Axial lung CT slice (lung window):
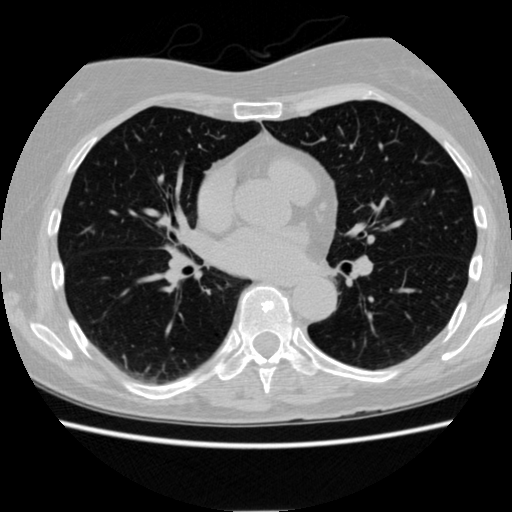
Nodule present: no